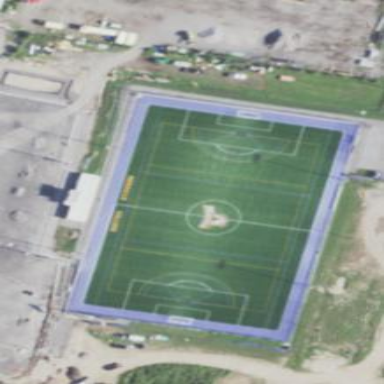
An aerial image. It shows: Soccer pitch for leisureland activities.